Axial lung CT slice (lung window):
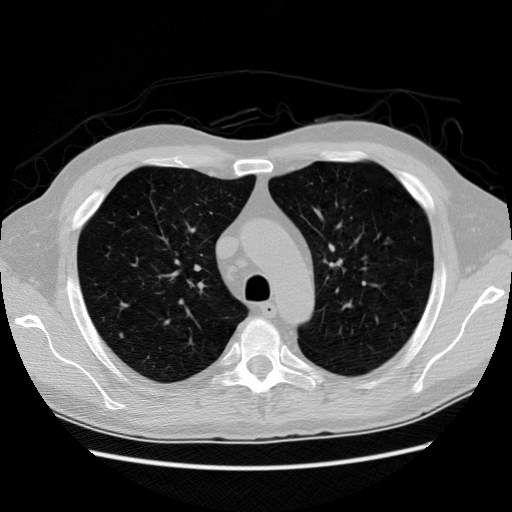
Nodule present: no